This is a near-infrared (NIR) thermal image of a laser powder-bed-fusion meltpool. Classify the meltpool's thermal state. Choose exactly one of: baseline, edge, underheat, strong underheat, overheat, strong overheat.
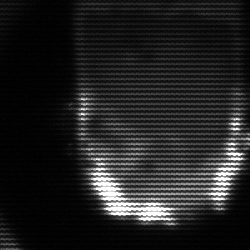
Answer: baseline